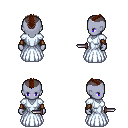
a pixel art fantasy rpg character, female body template, dark elf, purple skin, underdress, teal pants, brown short mohawk hairstyle, leather bracers, dagger, four views (front, back, left, right), 2x2 character sprite sheet, small pixel art, hard edges, no anti-aliasing